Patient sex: M
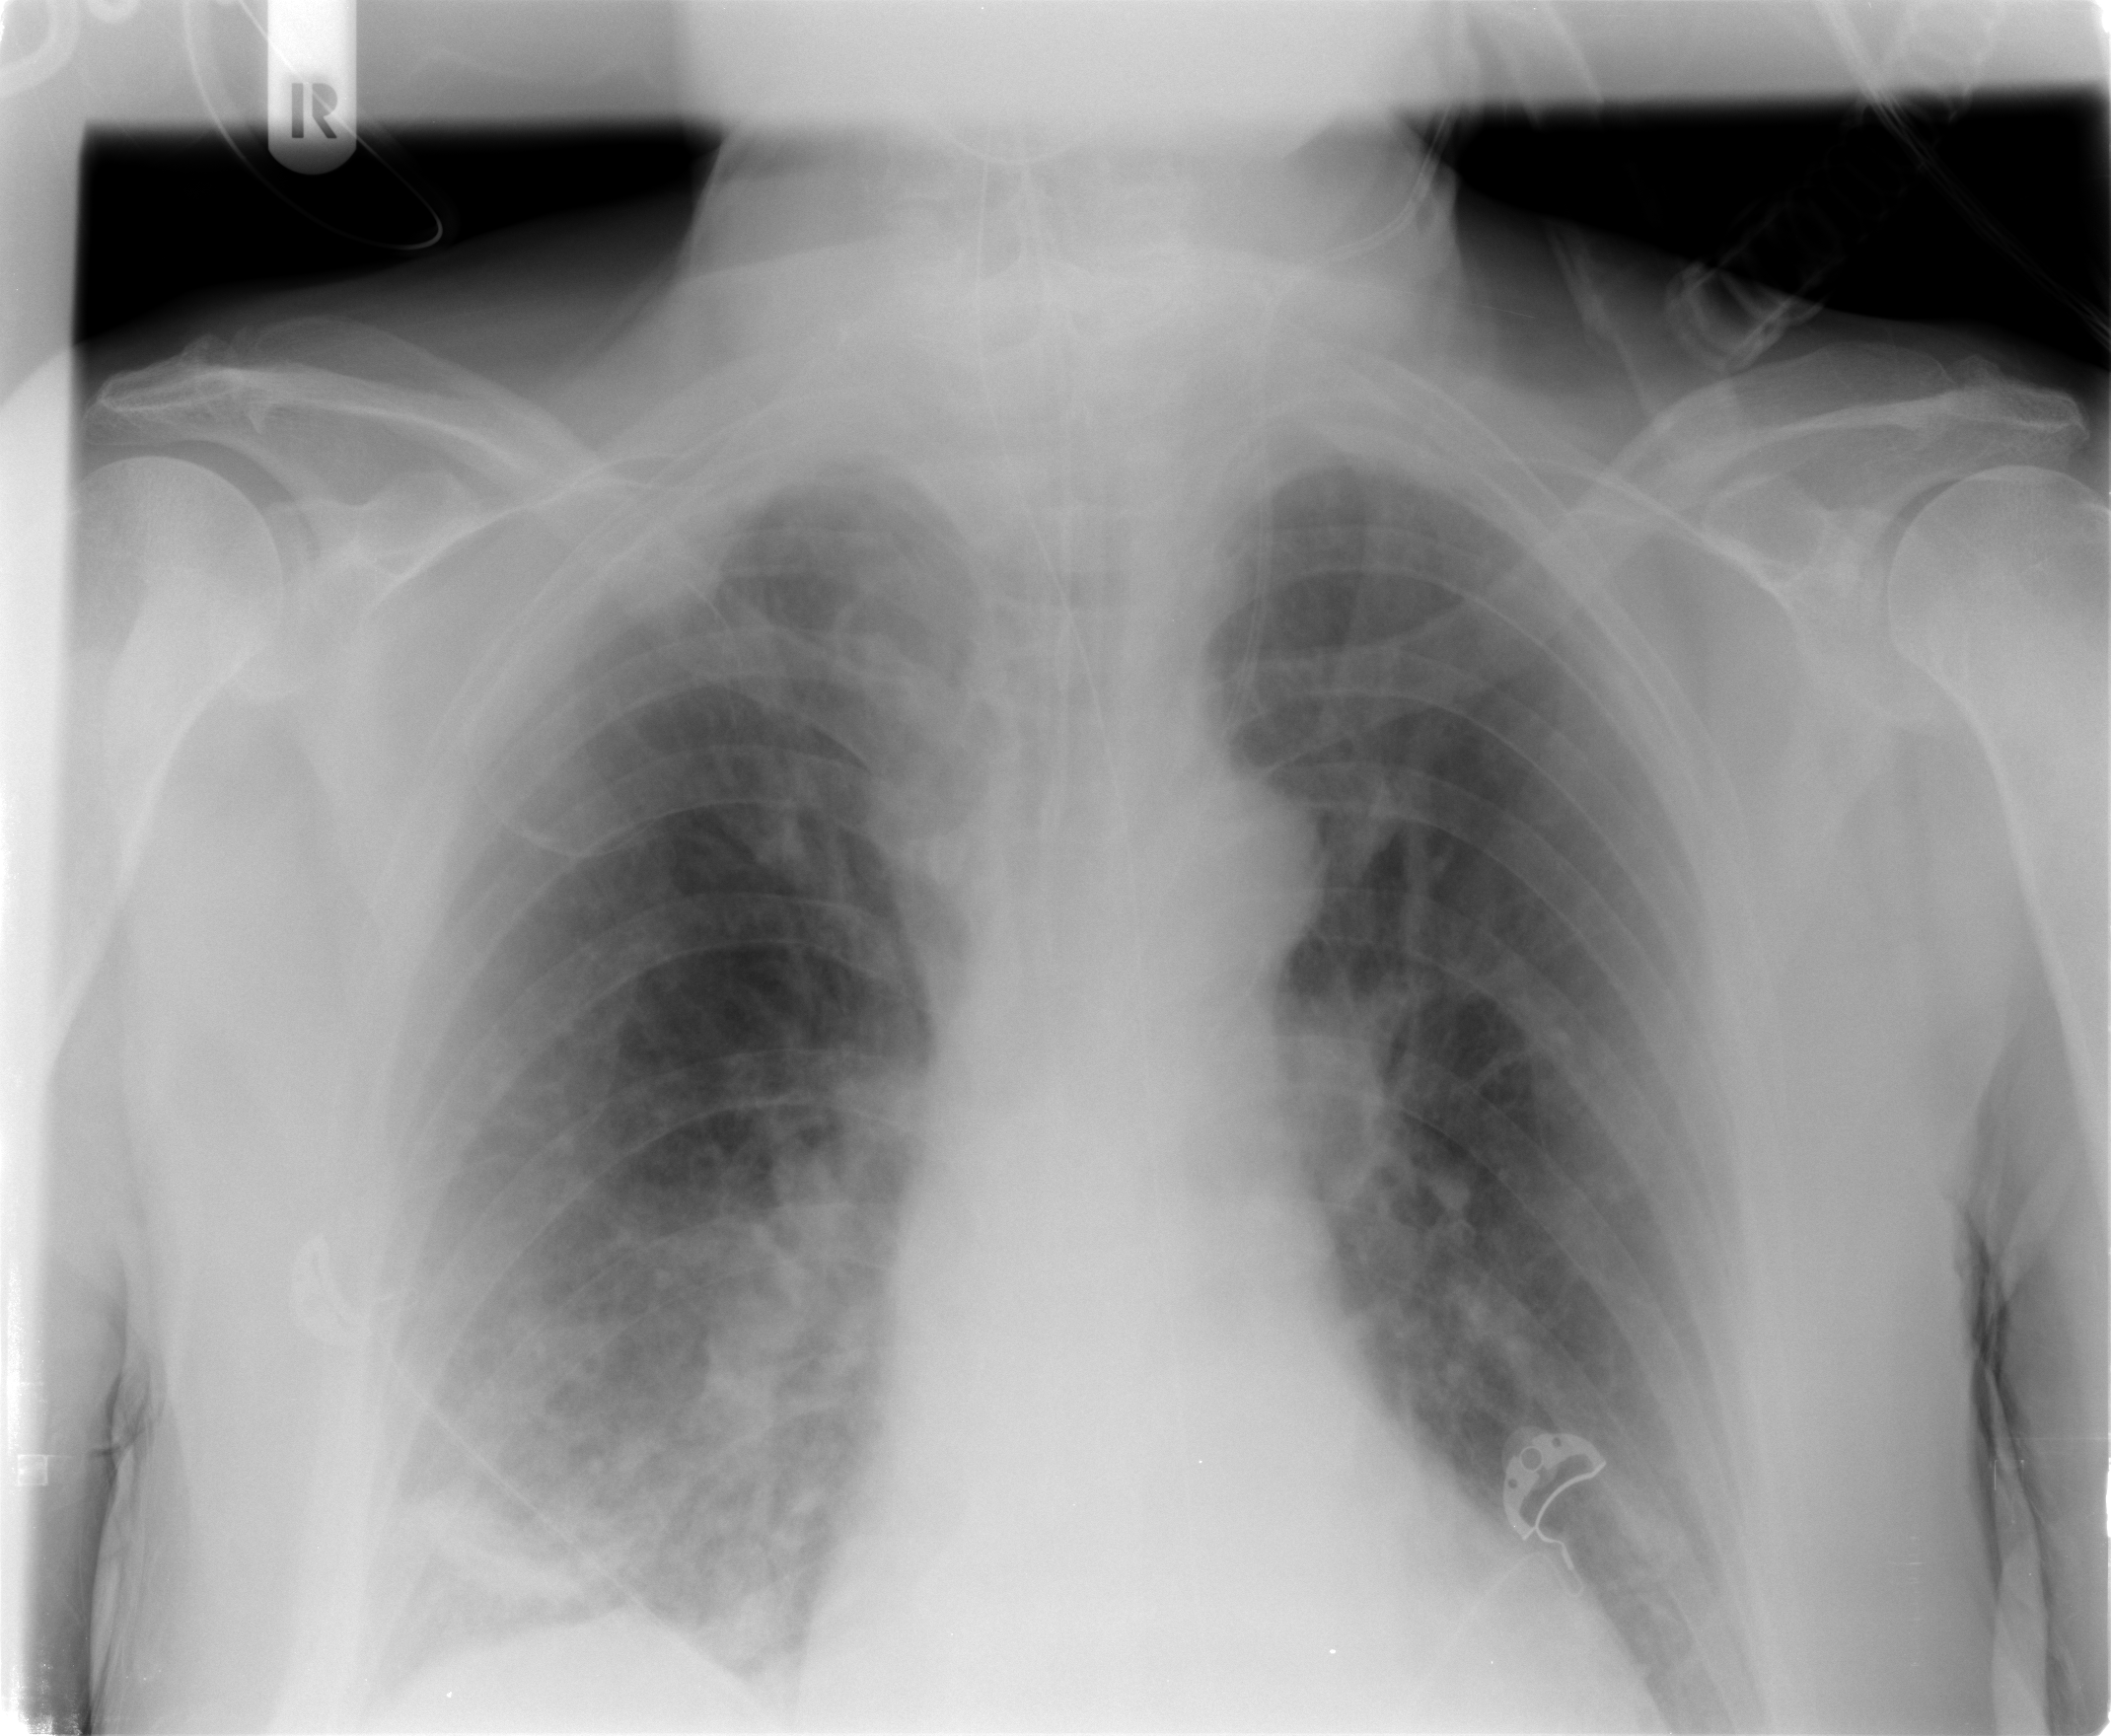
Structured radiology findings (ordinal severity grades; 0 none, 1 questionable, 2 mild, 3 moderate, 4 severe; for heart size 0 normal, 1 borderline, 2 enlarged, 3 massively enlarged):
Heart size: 1
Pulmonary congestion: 2
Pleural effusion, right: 1
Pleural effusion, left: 1
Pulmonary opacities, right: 2
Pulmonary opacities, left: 0
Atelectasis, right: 3
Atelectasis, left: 3